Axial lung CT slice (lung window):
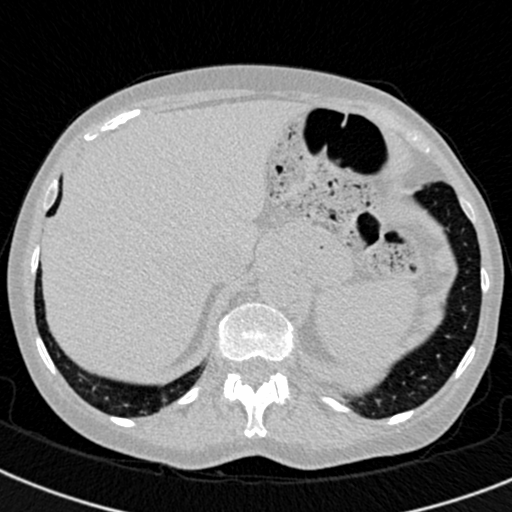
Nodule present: no